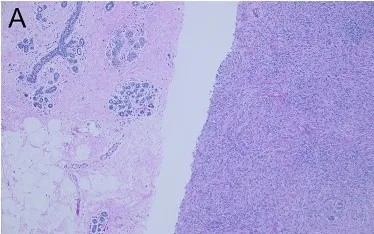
Histologic features of ALK-positive histiocytosis. (A) Breast biopsy with 100X hematoxylin and eosin staining showing the contrast between normal breast tissues on the left and APH on the right, which consists of sheets of packed proliferating cells with eosinophilic cytoplasm.
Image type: pathology (h&e)